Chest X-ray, AP view. Patient: 54 years old, sex M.
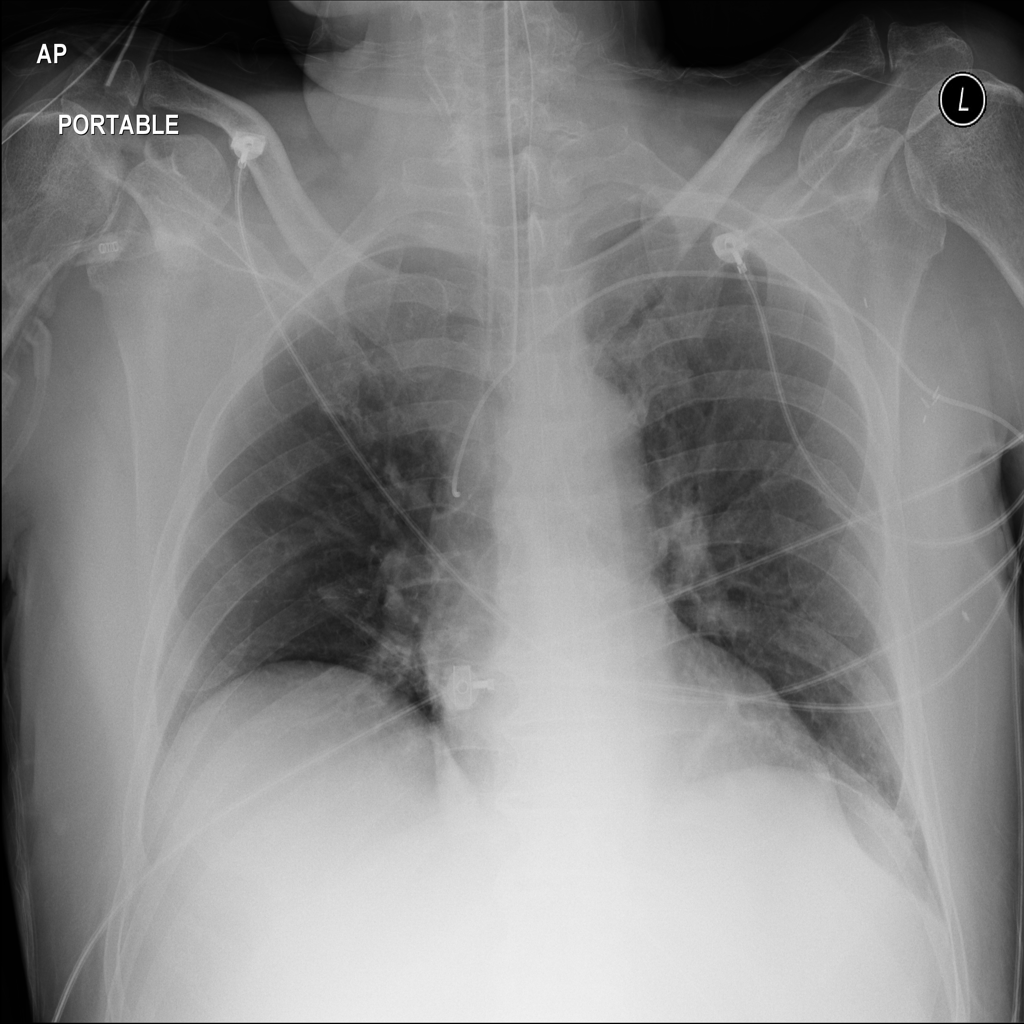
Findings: Pleural_Thickening